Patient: sex F, age 54
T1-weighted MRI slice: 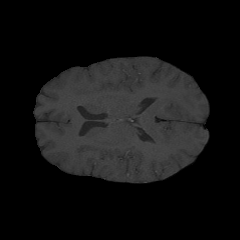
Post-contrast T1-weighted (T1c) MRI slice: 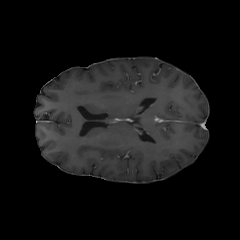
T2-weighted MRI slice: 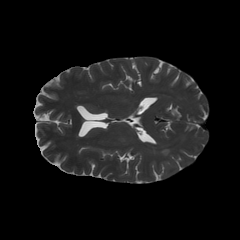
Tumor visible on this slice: no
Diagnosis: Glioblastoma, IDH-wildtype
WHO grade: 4